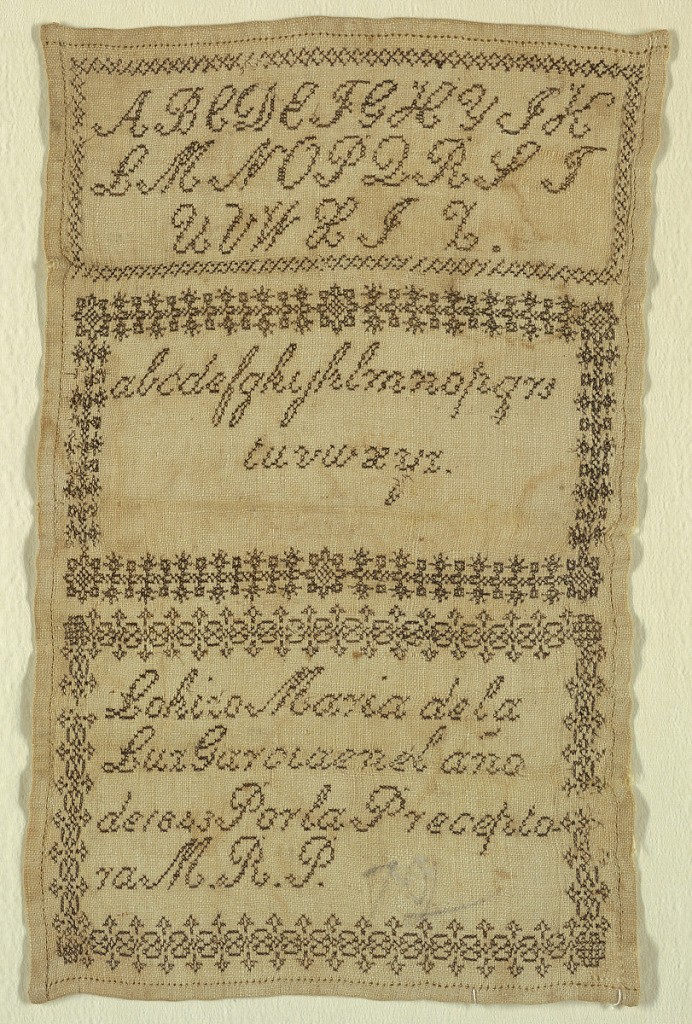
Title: Sampler
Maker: Maria de la Luz Garcia
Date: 1843
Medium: silk embroidery on linen foundation Technique: embroidered in cross stitches on plain weave foundation
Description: Sampler divided into three panels surrounded by geometric borders. At the top, an uppercase alphabet, in the middle a lowercase alphabet, and at the bottom the inscription, all in black on a white ground.